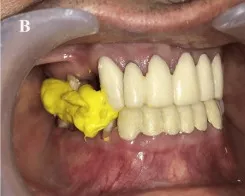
Right side.
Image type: medical_photograph (other_medical_photograph)